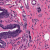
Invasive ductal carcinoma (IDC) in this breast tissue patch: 0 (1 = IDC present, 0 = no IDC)